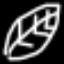
Label: leaf